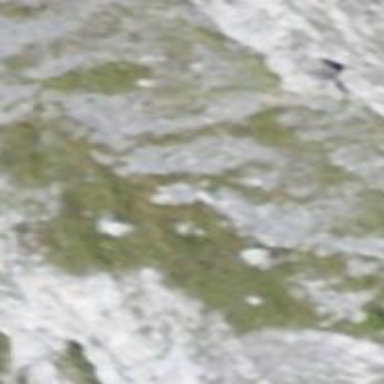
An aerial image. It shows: Cliff in nature.